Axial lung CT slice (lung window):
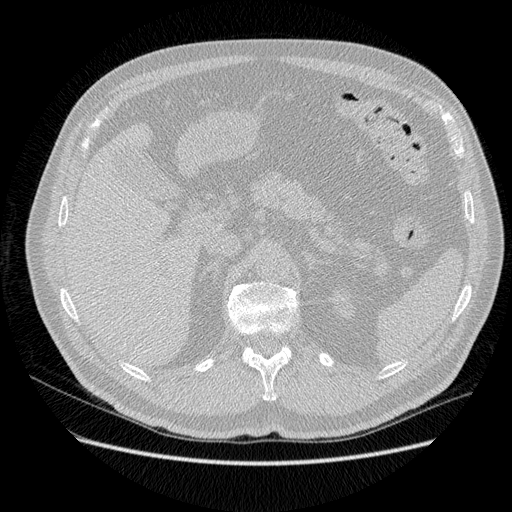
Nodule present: no